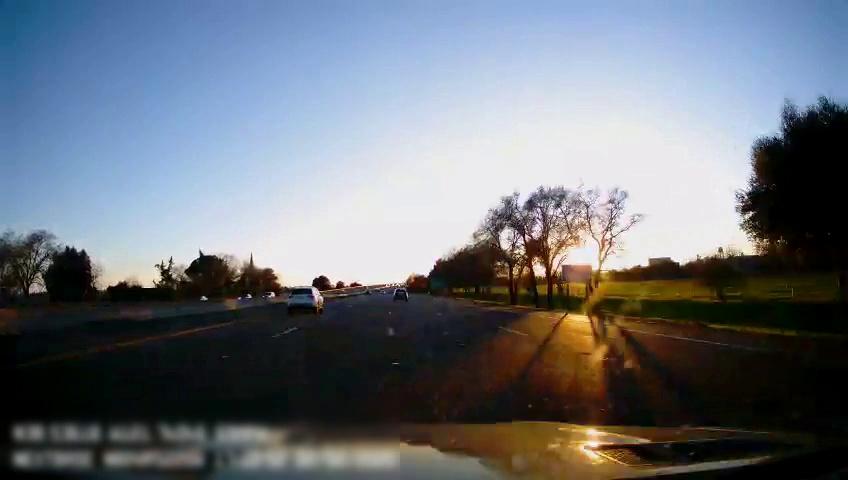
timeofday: Day
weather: Sunny
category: Drivable Space
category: Vehicles | SUV
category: Vehicles | SUV
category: Vehicles | Car
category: Vehicles | Car
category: Vehicles | SUV
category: Lanes | Alternate Lane
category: Lanes | Current Lane
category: Lanes | Current Lane
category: Lanes | Alternate Lane
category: Lanes | Alternate Lane
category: Traffic | Signs